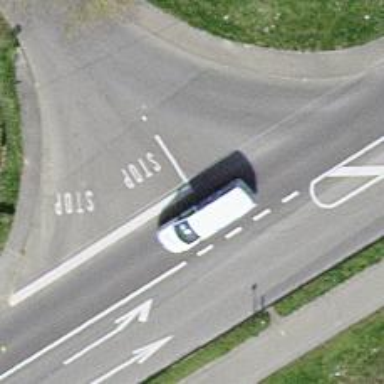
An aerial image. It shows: Road with stop sign.